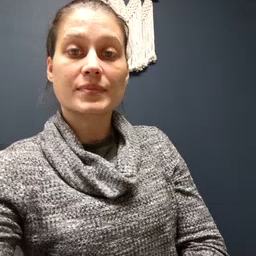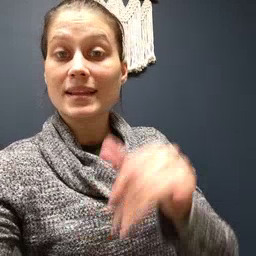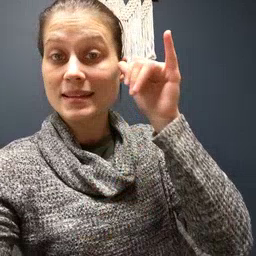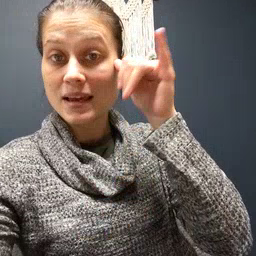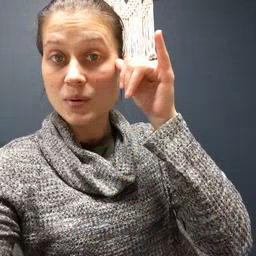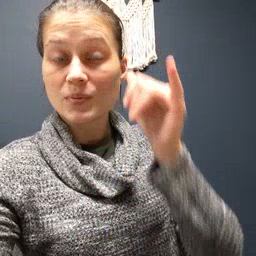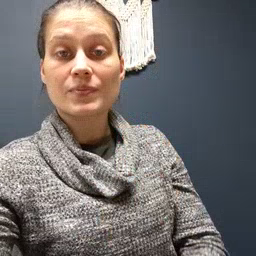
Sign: cow